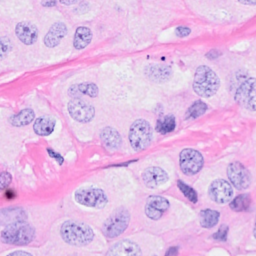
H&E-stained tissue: Breast